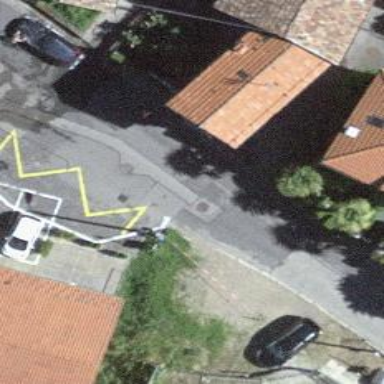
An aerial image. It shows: Public transport stop position.